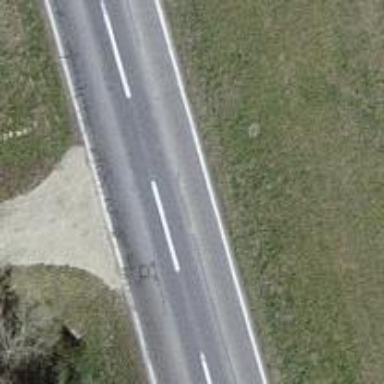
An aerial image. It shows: Secondary road.